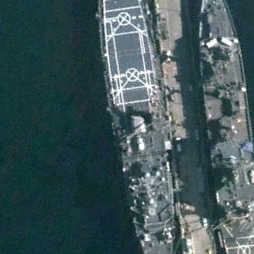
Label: combat